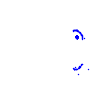
Particle: proton